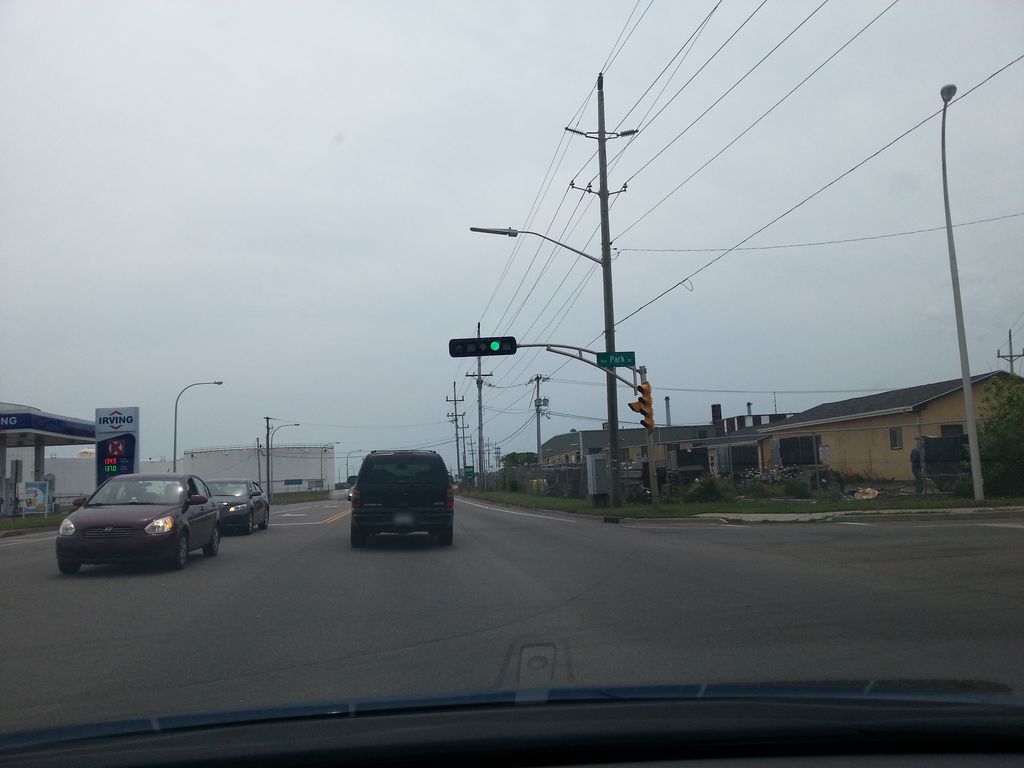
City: charlottetown